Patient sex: M
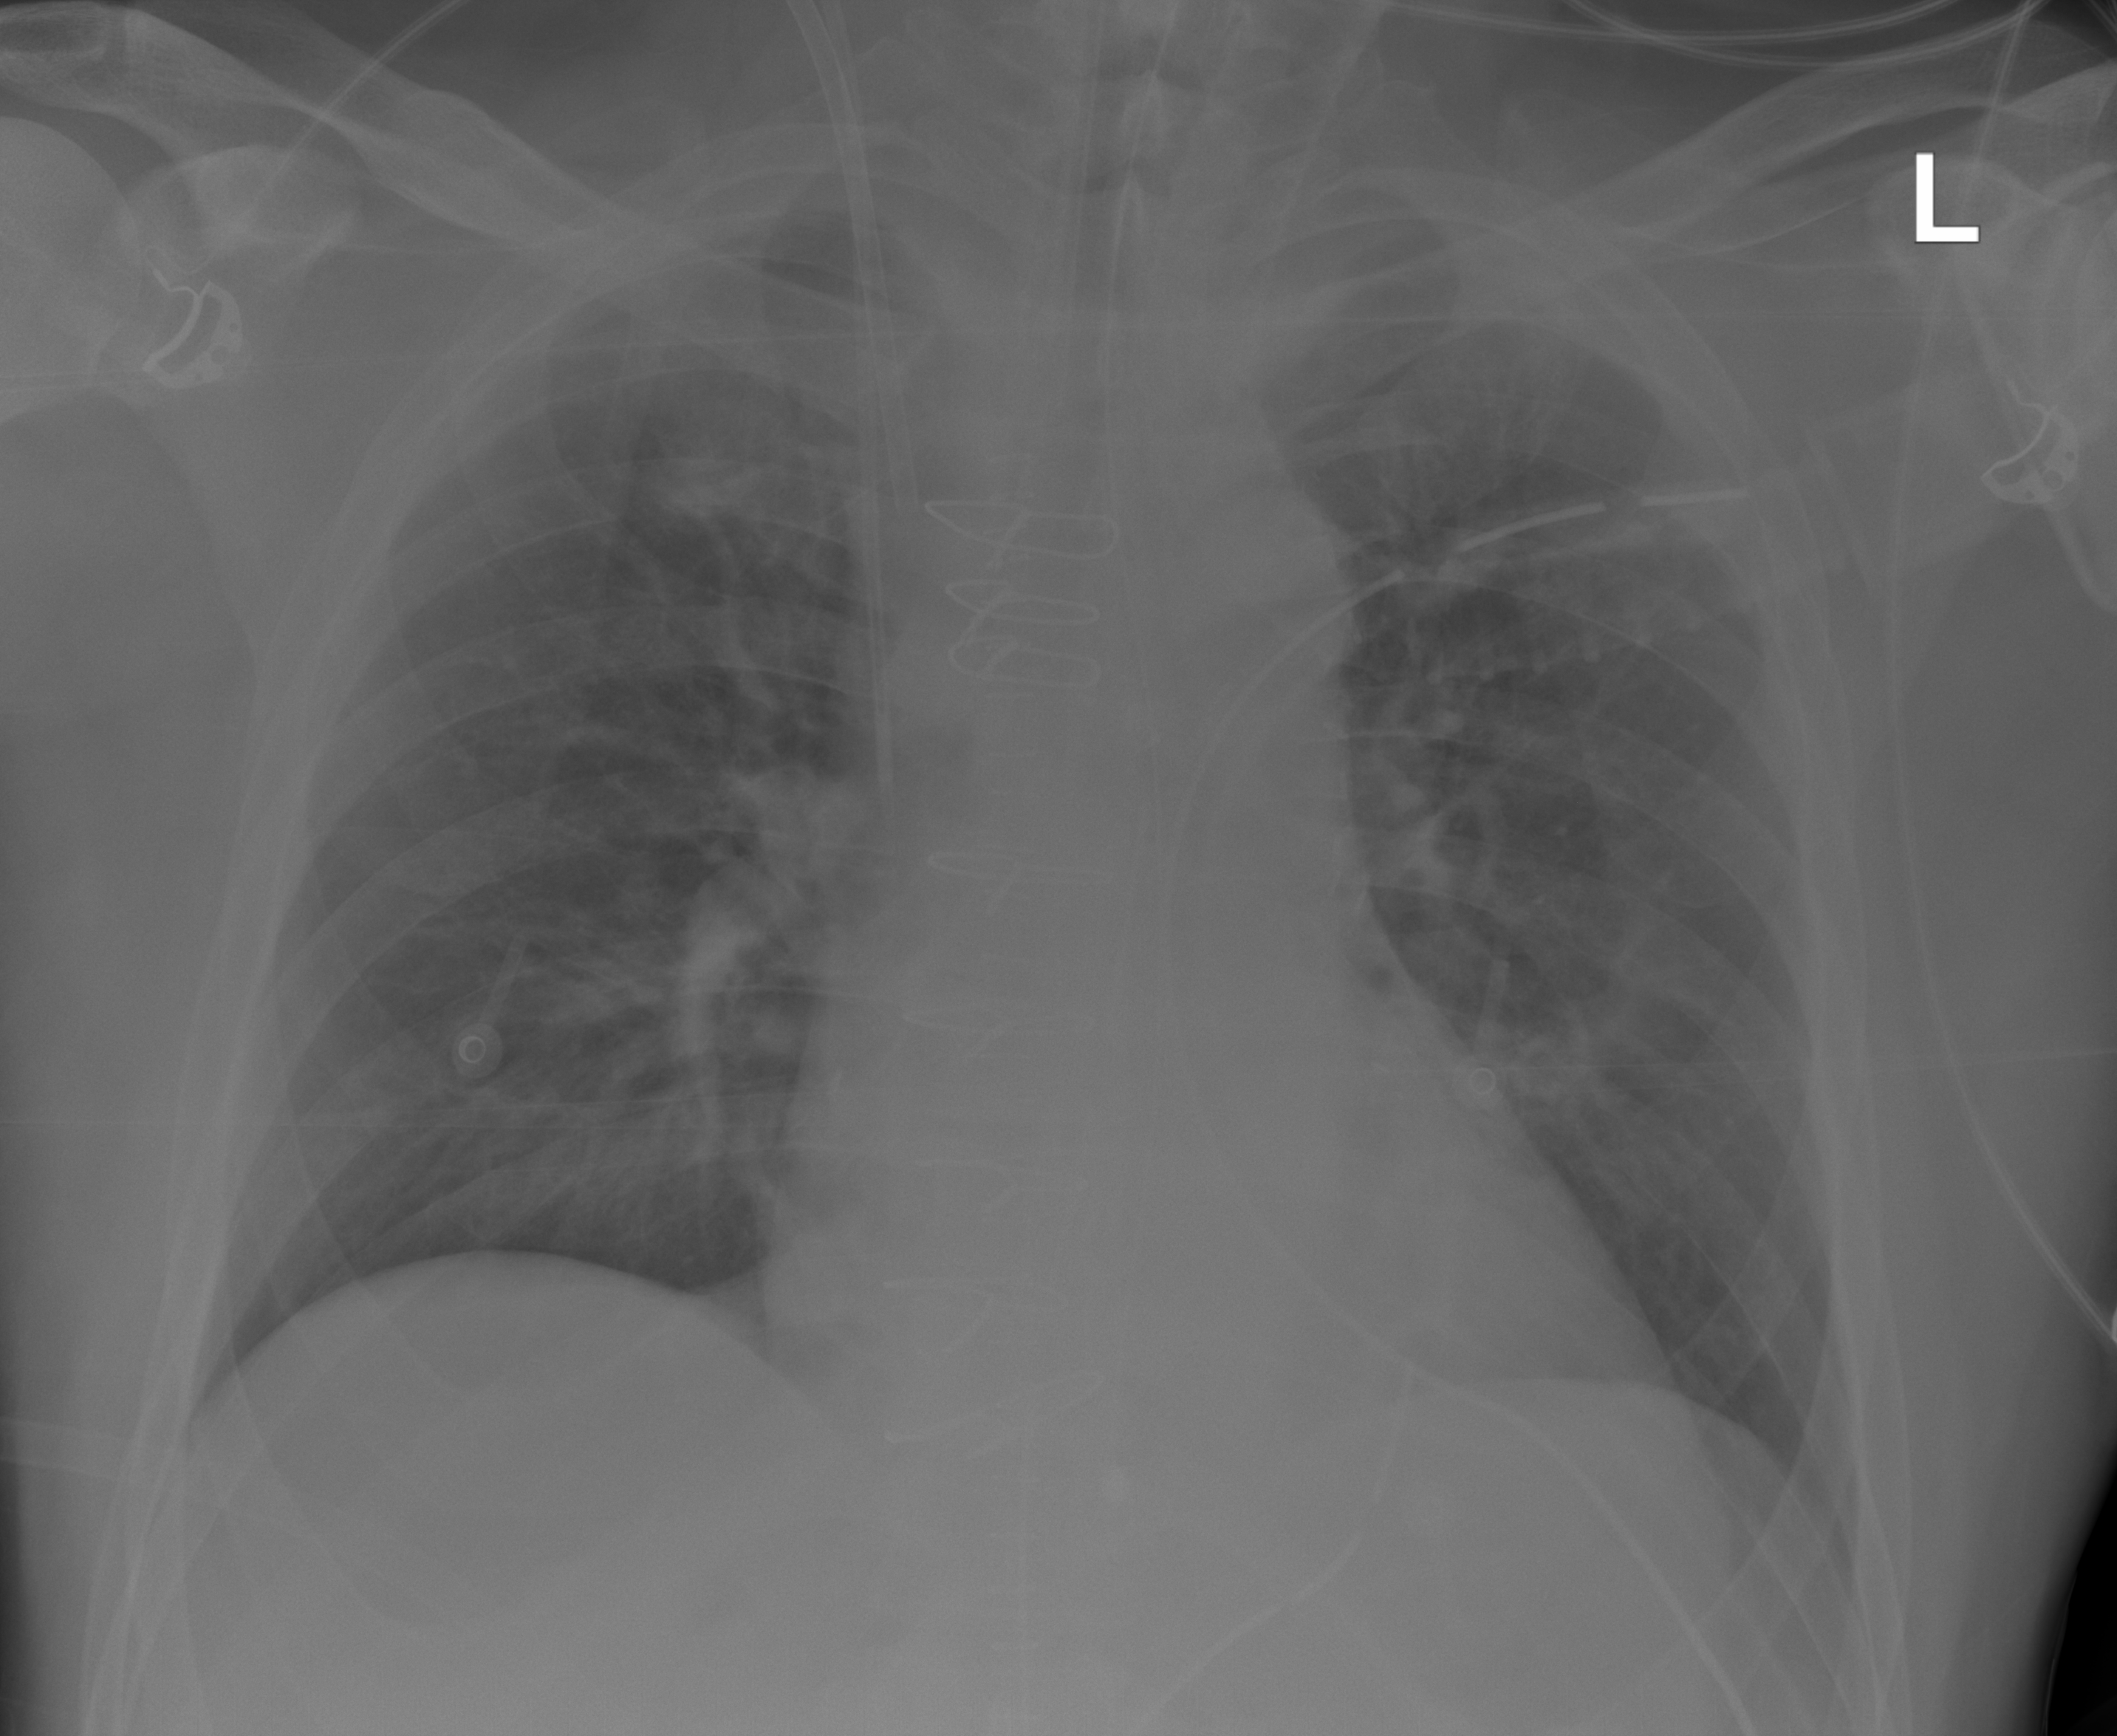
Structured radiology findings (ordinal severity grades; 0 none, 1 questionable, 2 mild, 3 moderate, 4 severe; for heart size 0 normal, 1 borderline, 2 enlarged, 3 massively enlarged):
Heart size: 0
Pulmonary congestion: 0
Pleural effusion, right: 0
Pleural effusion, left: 0
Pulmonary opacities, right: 0
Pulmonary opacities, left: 0
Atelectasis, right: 0
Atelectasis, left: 0